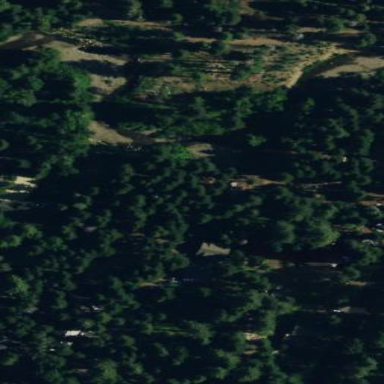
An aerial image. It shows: Evergreen needle-leaved woodland.